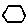
Label: hexagon